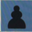
Piece: bP